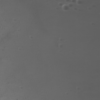
Label: not_dusty